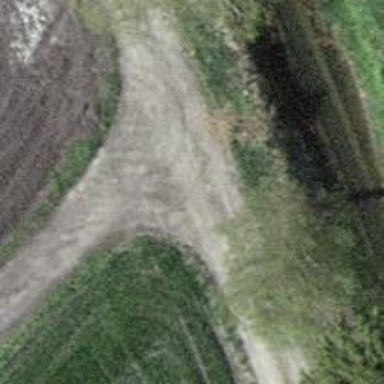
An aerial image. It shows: Well-maintained track road of grade 1.